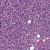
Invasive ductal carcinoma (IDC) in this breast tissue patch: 1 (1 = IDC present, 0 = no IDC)